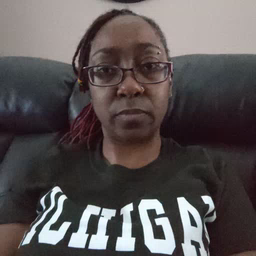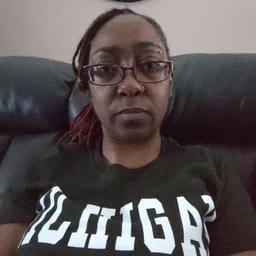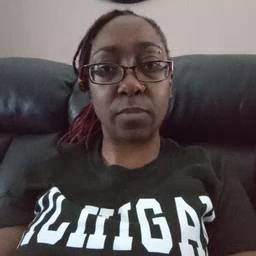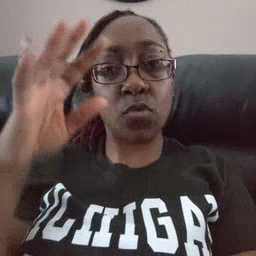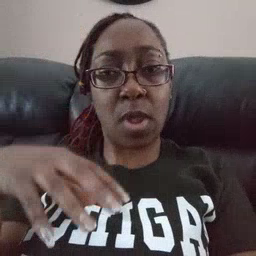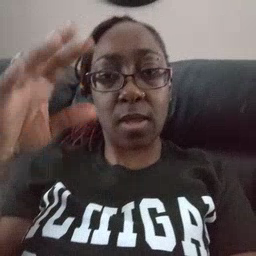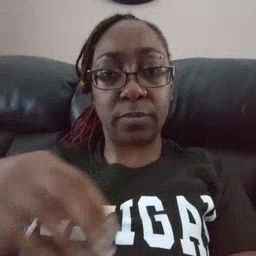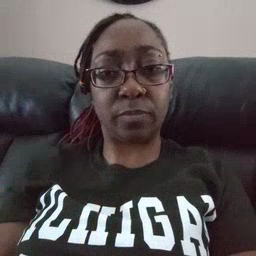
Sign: rain